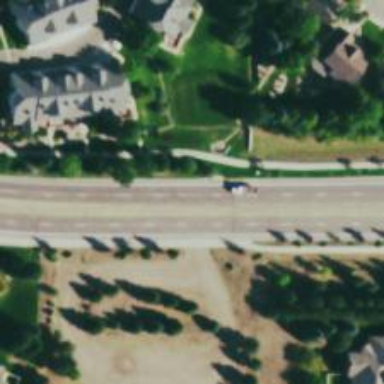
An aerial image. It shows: Secondary road with asphalt surface.